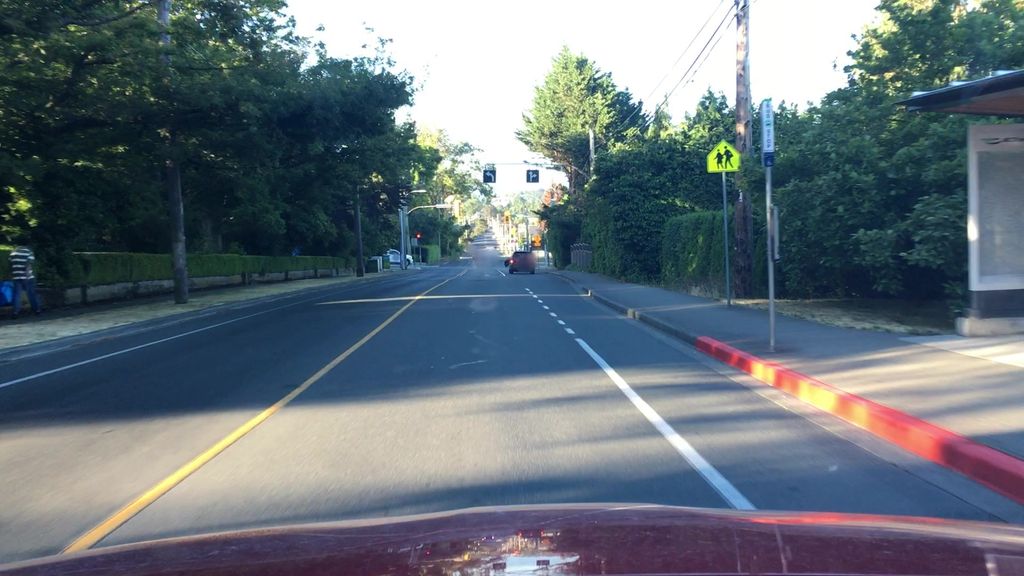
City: victoria